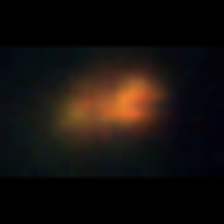
Taxon: NanoPlankton
Group: Other